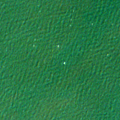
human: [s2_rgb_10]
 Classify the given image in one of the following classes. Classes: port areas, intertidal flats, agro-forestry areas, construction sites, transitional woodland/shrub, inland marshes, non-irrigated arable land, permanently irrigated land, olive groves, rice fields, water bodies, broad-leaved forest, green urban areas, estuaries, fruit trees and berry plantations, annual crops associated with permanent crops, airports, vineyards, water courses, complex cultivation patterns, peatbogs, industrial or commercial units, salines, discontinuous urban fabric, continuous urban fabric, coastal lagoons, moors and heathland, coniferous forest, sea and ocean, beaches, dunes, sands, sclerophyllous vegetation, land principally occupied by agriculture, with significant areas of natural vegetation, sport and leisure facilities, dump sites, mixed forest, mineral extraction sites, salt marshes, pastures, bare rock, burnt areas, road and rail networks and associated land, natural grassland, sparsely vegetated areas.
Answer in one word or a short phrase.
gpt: sea and ocean